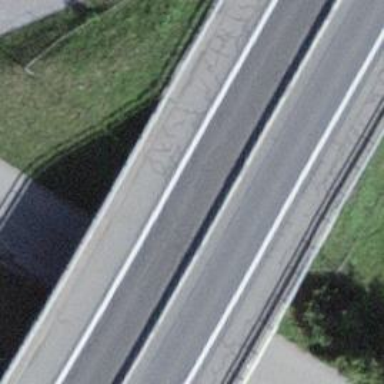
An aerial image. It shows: Trunk highway bridge.